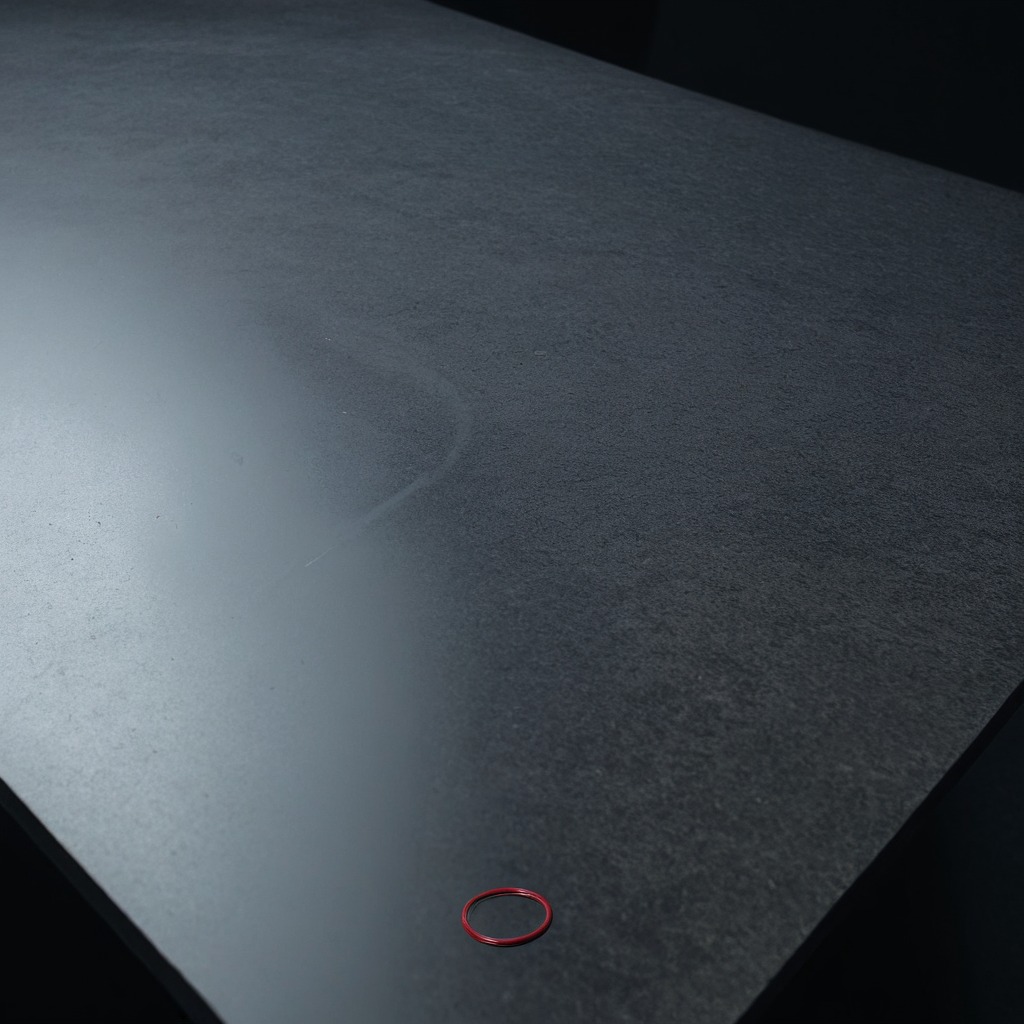
A rubber O-ring is lying on the clean granite table inside a workshop at night dim ambient light soft shadows worn but